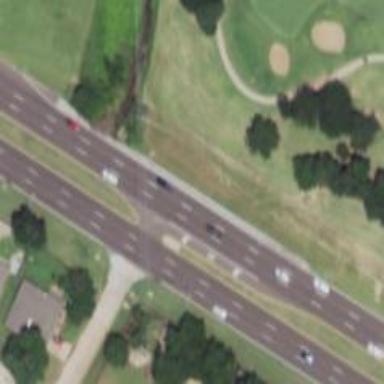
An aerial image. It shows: Trunk highway.